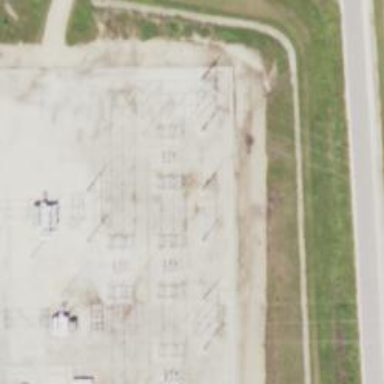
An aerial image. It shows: Switch used for power control.